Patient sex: M
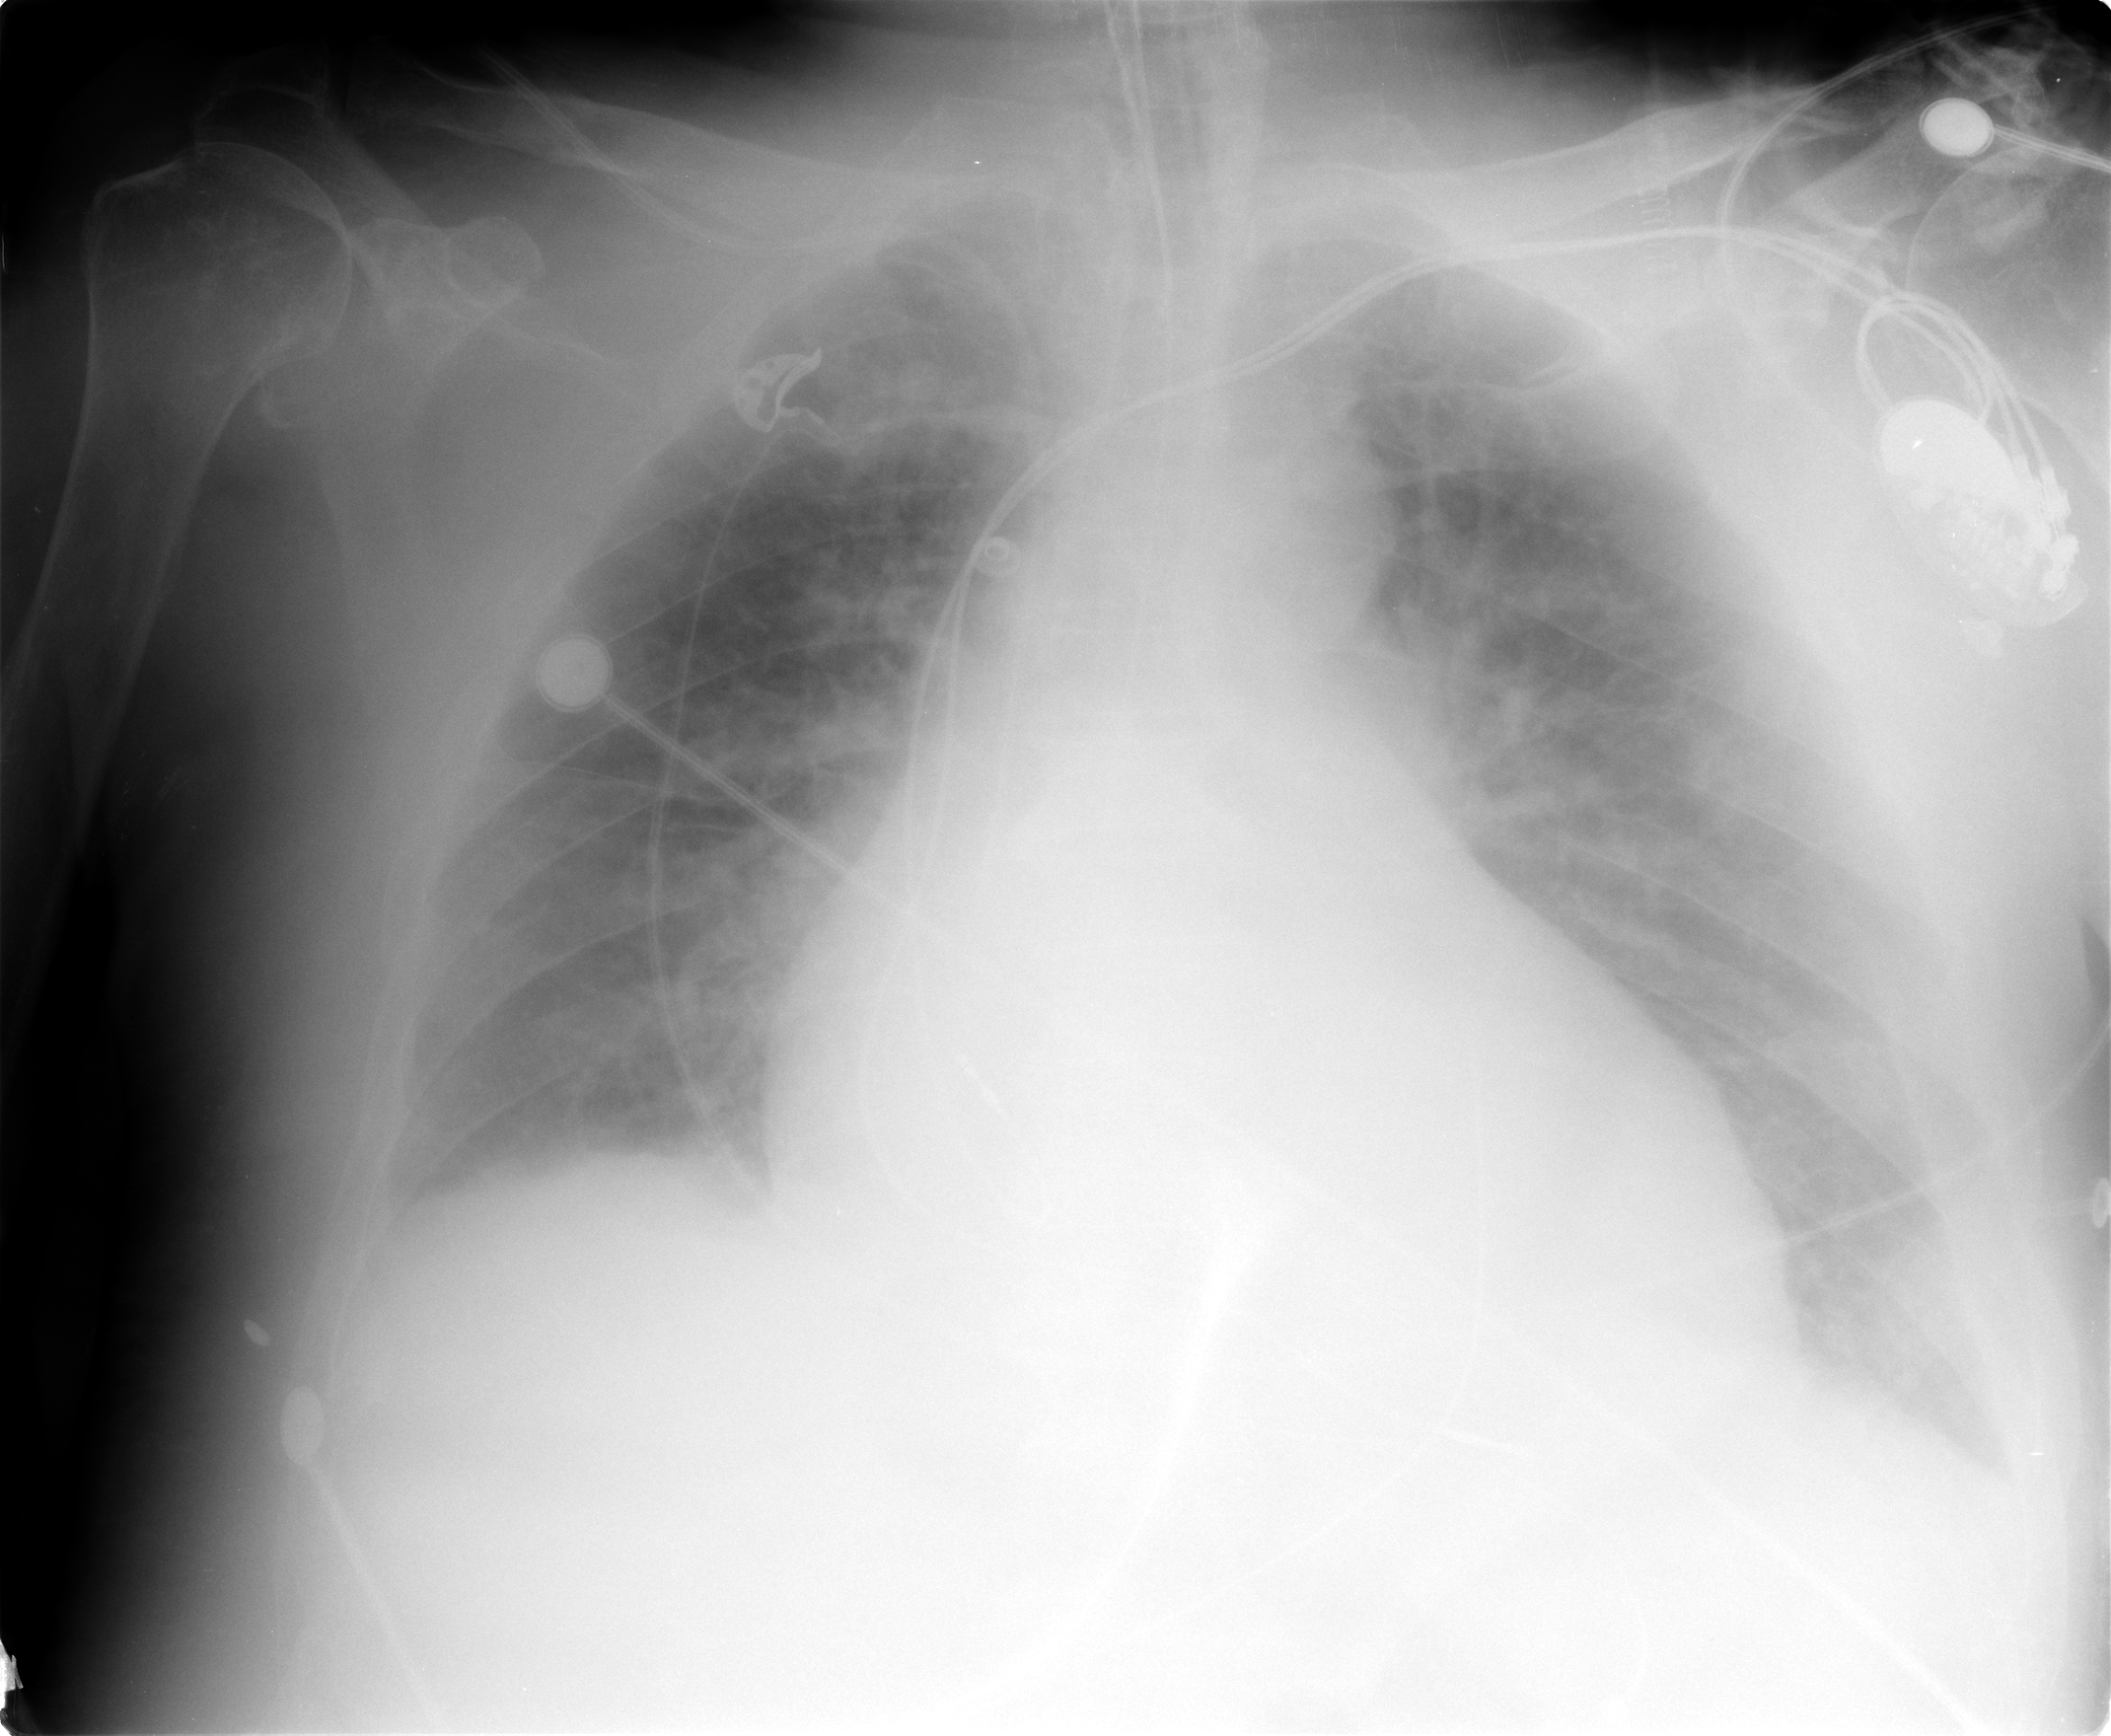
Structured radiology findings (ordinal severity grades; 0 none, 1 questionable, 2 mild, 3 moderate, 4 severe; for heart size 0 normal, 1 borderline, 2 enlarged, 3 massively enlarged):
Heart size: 2
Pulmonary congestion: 3
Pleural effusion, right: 1
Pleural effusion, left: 2
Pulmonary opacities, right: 2
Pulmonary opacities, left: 2
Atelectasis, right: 2
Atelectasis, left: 2